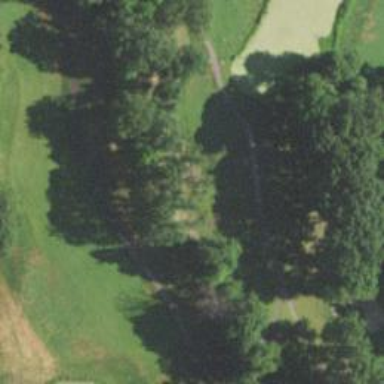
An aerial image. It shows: Grassy area designated as golf fairway.